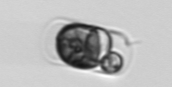
Label: Guinardia_delicatula_TAG_internal_parasite